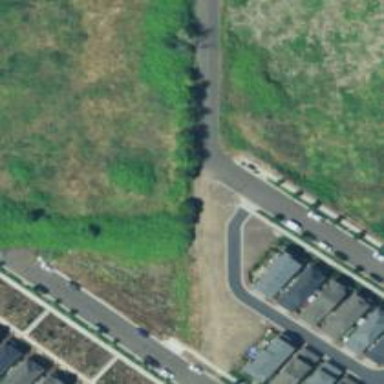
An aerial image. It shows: Alley designated for service vehicles.